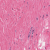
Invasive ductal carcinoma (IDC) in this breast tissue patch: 0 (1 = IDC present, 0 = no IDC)